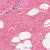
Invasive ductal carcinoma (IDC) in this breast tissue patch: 0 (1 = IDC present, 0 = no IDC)